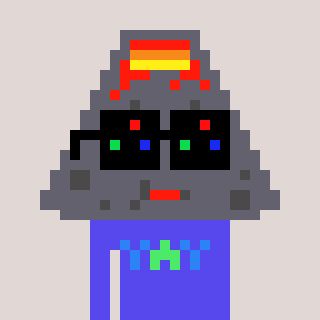
a pixel art character with square black sunglasses, a volcano-shaped head and a computerblue-colored body on a warm background